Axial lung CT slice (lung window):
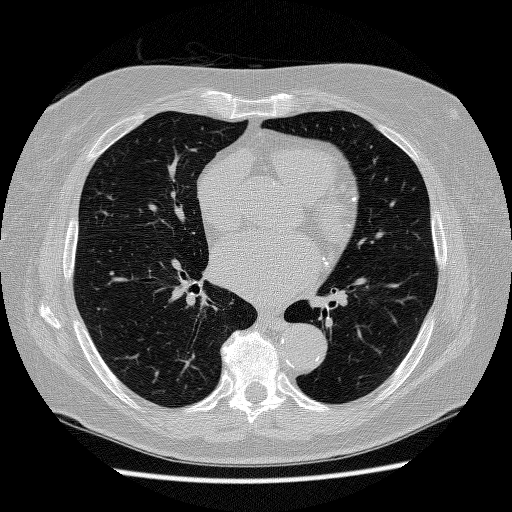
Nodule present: no